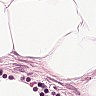
Metastatic tissue present: no